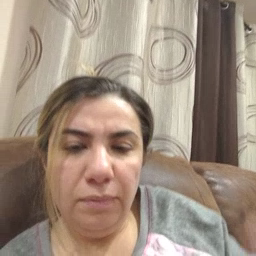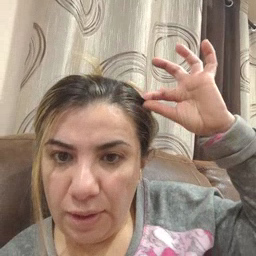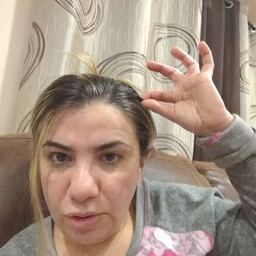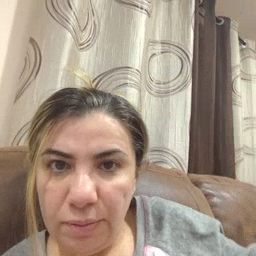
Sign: hair